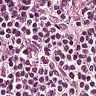
Metastatic tissue present: no